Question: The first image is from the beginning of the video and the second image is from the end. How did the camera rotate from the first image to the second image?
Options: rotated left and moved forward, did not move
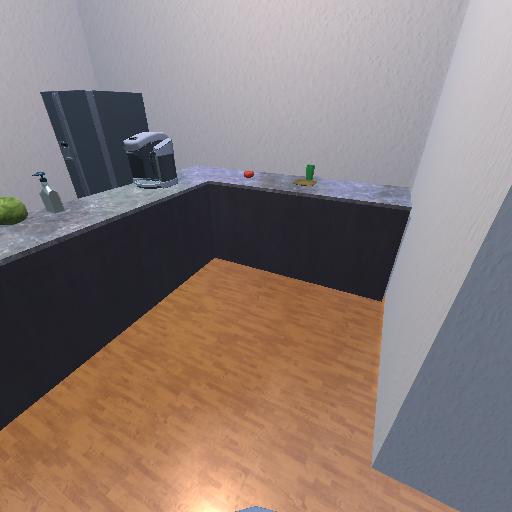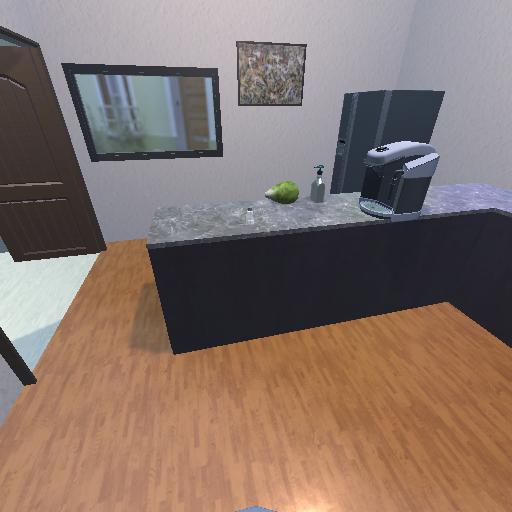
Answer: rotated left and moved forward